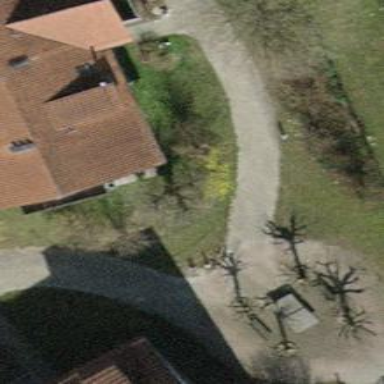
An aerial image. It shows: Path made of paving stones.